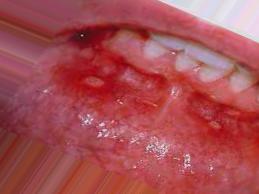
Condition: Mouth Ulcer